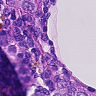
Metastatic tissue present: yes